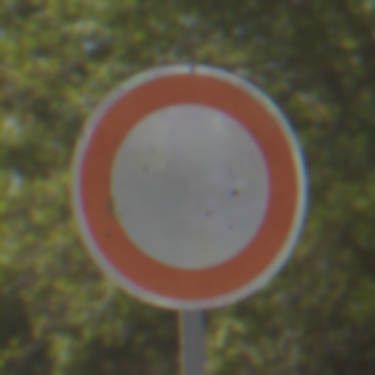
Verkehrszeichen: VerbotFahrzeugeAllerArt
Umgebung: Outdoor, Nature
Tageszeit: MorningAfternoon
Wetter: Clear
Licht: Natural
Jahreszeit: Summer
Kontrast: HighContrast